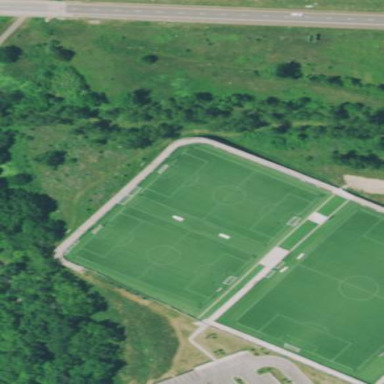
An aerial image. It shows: Artificial turf soccer pitch for leisure land.